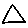
Label: triangle